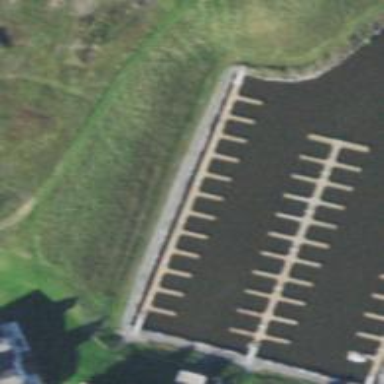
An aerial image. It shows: Man-made pier.